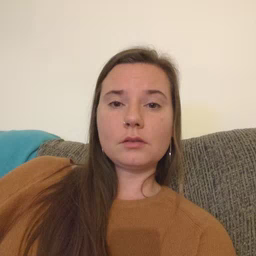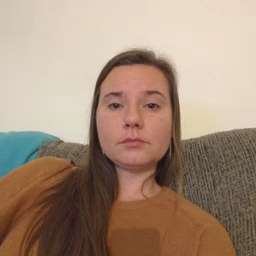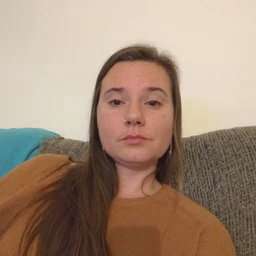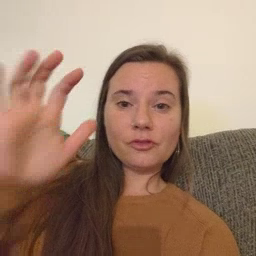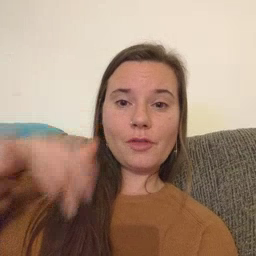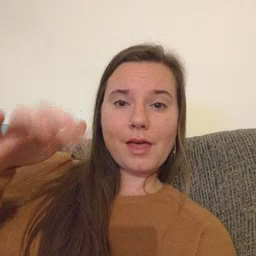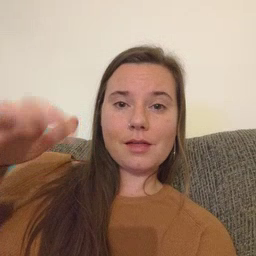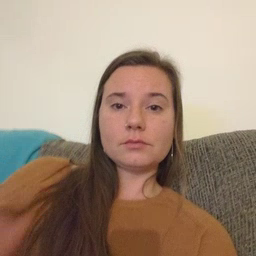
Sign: rain